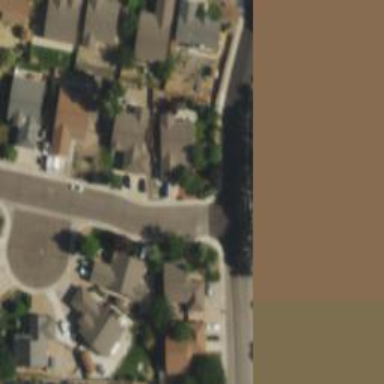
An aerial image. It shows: Residential road with separate asphalt sidewalk.